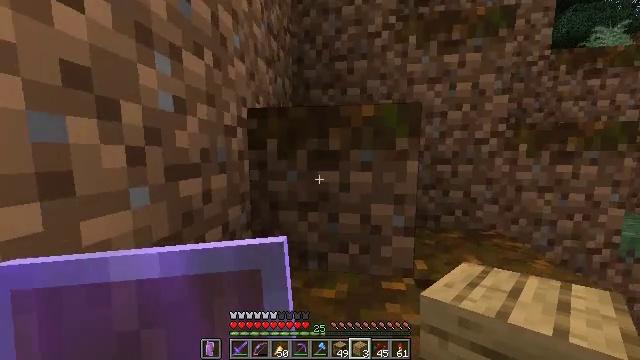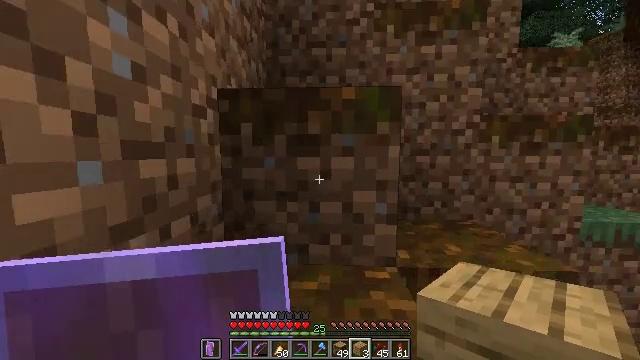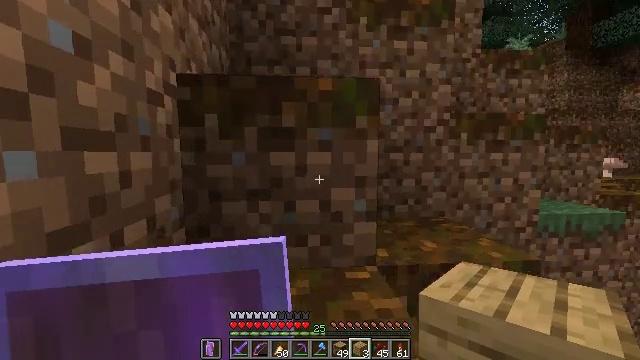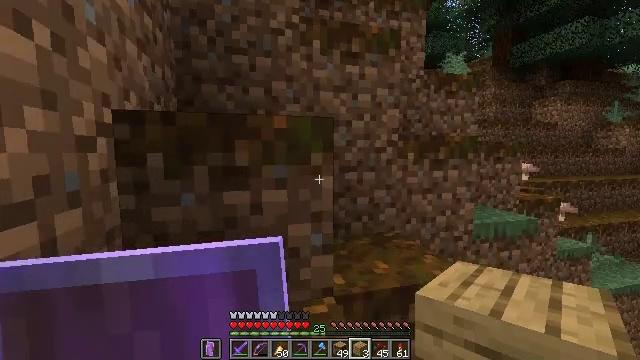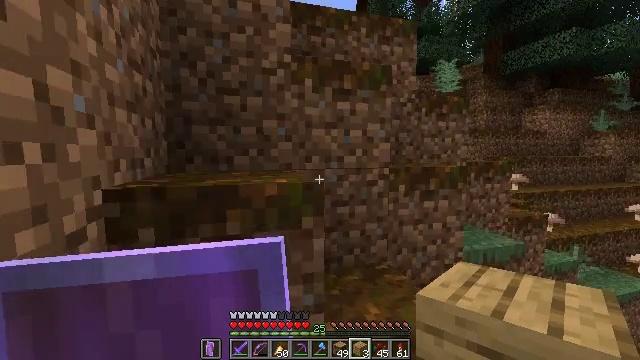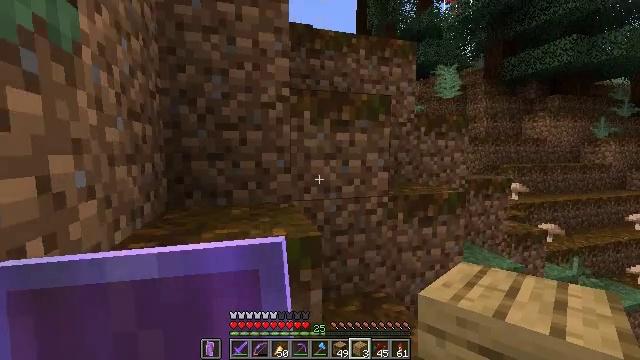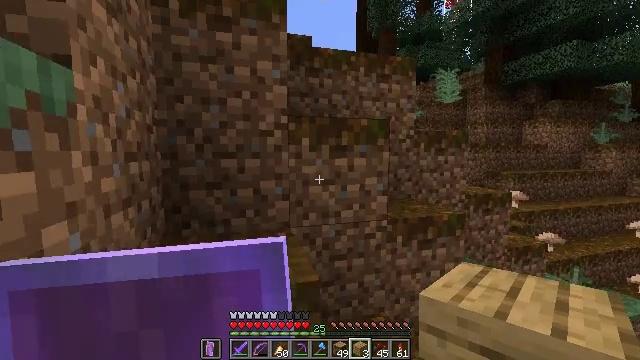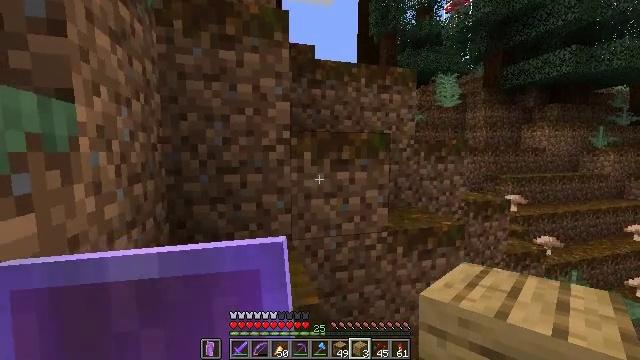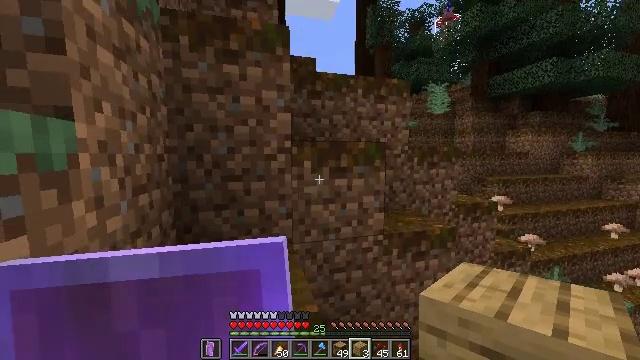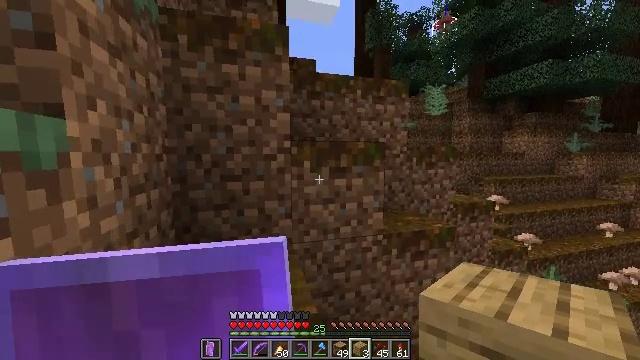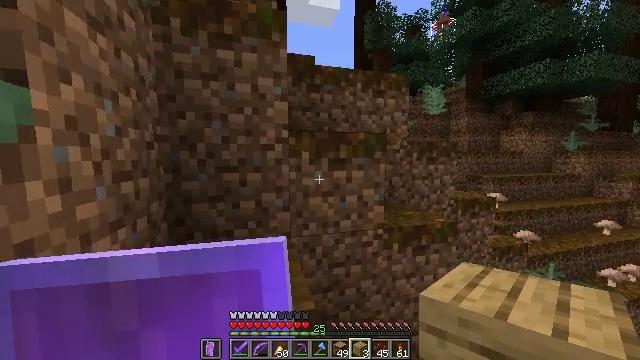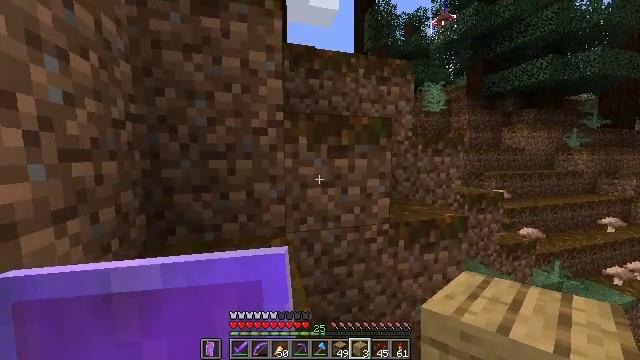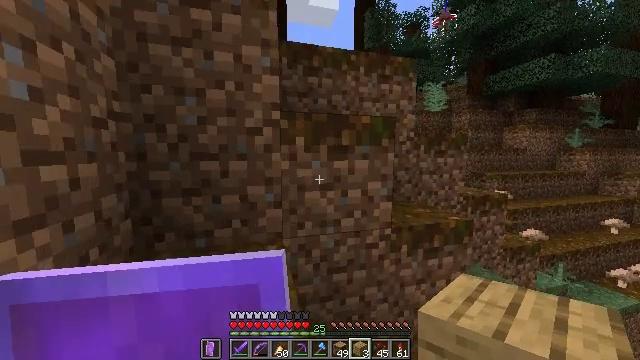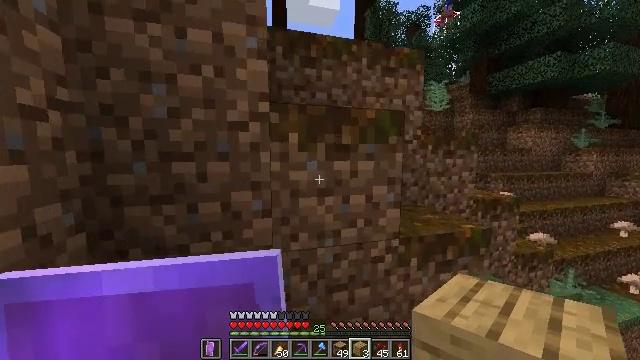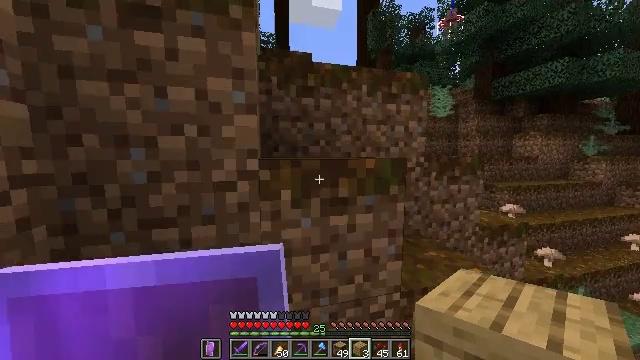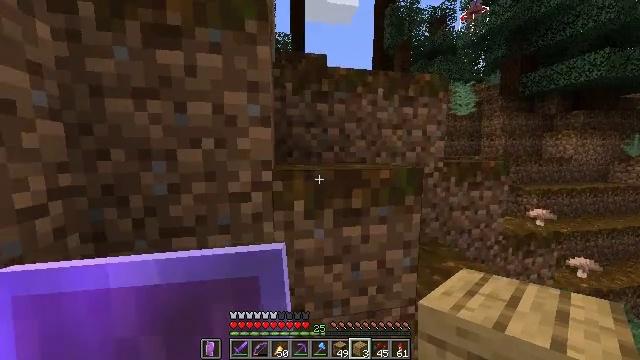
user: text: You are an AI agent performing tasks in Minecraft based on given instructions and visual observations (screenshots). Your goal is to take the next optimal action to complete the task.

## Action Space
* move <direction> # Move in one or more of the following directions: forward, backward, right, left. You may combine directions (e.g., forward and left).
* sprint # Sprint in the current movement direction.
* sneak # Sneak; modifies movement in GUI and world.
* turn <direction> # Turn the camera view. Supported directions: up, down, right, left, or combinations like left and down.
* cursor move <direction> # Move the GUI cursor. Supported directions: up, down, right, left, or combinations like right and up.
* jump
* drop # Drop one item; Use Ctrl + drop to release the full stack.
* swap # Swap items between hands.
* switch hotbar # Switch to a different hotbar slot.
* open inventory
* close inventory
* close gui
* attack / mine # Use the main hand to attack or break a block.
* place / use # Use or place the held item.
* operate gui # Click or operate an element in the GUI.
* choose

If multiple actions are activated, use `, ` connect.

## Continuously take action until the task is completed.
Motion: motion action
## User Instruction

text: Mine the oak slab from the floor.
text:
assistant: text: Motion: move forward, sprint, turn right
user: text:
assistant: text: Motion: move forward, sprint, turn right
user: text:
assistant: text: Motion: move forward, sprint, turn right, jump
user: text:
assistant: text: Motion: move forward, sprint, turn right, jump
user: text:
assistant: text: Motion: move forward, sprint, jump
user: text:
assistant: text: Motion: move forward, sprint, jump
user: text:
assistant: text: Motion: move forward, sprint, jump
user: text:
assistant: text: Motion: move forward, sprint
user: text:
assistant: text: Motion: move forward, sprint
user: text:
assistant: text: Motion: move forward, sprint
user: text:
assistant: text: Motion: move forward, sprint
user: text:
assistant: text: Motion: move forward, sprint
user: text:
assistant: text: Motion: move forward, sprint
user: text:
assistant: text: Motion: move forward, sprint, jump
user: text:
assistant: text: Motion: move forward, sprint, turn left, jump
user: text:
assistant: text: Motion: move forward, sprint, turn left, jump
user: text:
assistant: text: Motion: move forward, sprint, turn left, jump
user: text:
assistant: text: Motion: move forward, sprint, jump
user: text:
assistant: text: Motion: move forward, sprint, jump
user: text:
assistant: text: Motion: move forward, sprint, jump
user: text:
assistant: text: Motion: move forward, sprint
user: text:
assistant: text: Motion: move forward, sprint
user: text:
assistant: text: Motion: move forward, sprint
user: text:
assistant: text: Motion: move forward, sprint
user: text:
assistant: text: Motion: move forward, sprint
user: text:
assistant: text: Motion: move forward, sprint, jump
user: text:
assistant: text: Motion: move forward, sprint, jump
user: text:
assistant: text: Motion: move forward, sprint, jump
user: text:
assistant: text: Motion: move forward, sprint, jump
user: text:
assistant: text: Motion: move forward, sprint, jump